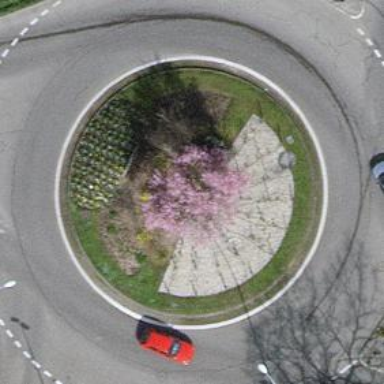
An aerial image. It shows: Secondary road with asphalt surface leading to roundabout.